Field crop: maize
Growth stage: 2
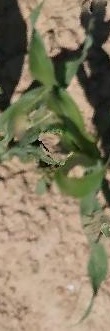
Species: maize